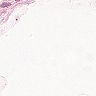
Metastatic tissue present: no